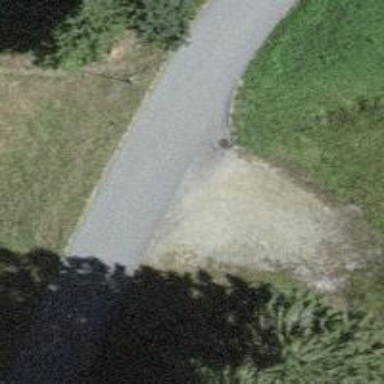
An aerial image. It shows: Path covered in grass.